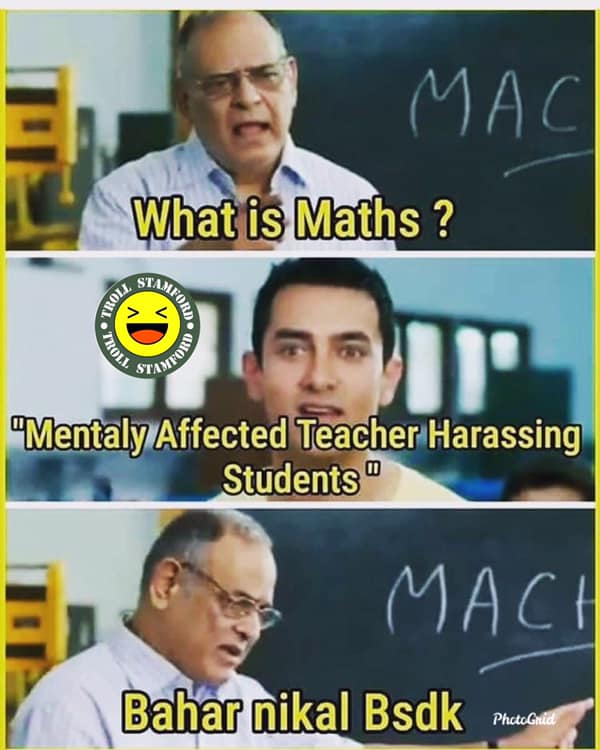
Caption: What is Maths ?    " Mentally Affected Teacher Harassing Students "     Bahar nikal  Bsdk
Label: hate